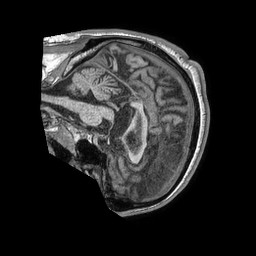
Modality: T1w
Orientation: sagittal
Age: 52
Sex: male
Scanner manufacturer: philips
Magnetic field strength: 1.5 T
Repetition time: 0.007748 s
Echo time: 0.003575 s